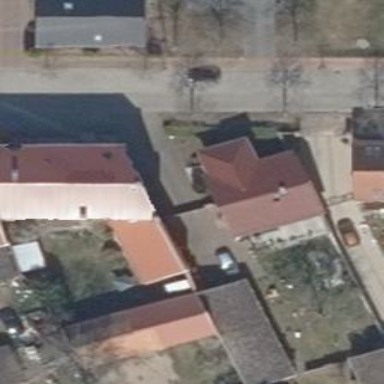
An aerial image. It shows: Simple and straightforward house.